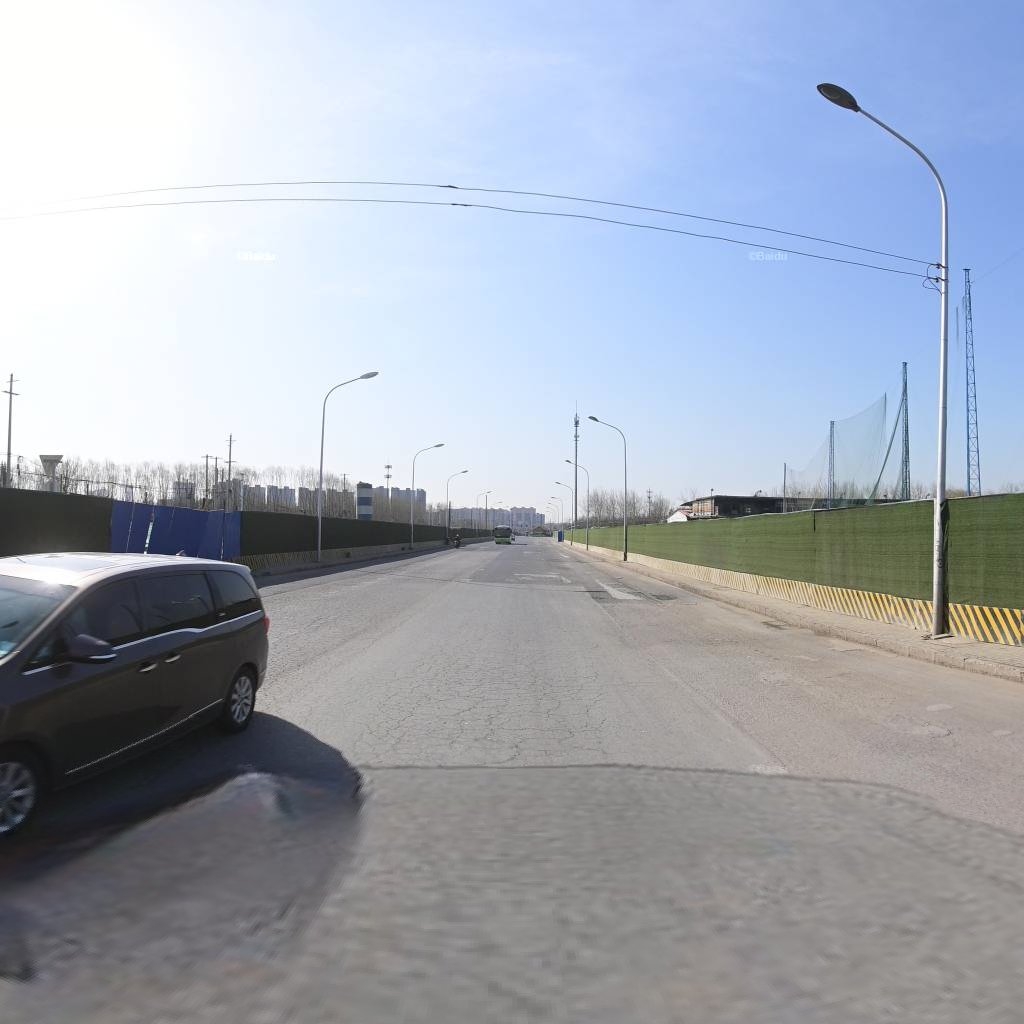
Region: Chaoyang
Road damage annotations: alligator crack, longitudinal crack